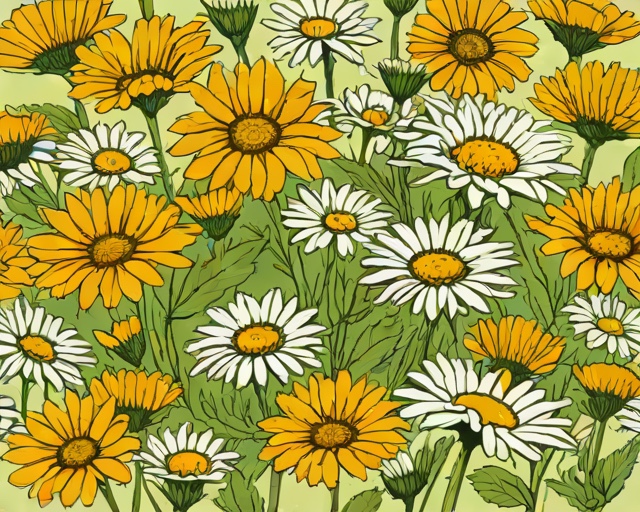
Category: Get Well